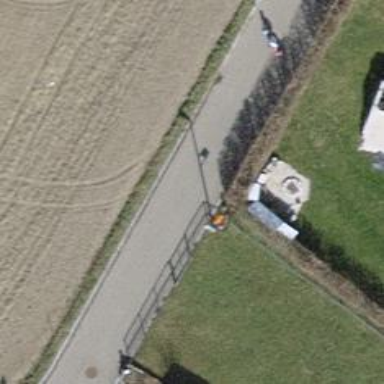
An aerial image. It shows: Orange aerial marker.